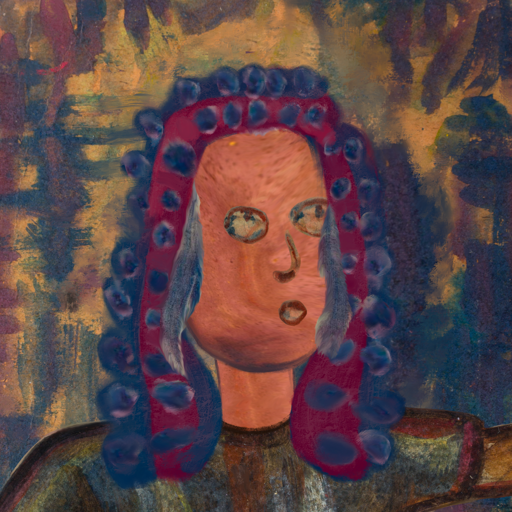
Background: InTheSun, Head And Neck Side: Mother_And_Son_Mother, Face Side: Orphan, Bust: Mosgoul, Hair Side: Hill_Girl, Head Accessory: Blank, Second Necklace: Blank, Necklace: Blank, Baby: Blank